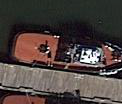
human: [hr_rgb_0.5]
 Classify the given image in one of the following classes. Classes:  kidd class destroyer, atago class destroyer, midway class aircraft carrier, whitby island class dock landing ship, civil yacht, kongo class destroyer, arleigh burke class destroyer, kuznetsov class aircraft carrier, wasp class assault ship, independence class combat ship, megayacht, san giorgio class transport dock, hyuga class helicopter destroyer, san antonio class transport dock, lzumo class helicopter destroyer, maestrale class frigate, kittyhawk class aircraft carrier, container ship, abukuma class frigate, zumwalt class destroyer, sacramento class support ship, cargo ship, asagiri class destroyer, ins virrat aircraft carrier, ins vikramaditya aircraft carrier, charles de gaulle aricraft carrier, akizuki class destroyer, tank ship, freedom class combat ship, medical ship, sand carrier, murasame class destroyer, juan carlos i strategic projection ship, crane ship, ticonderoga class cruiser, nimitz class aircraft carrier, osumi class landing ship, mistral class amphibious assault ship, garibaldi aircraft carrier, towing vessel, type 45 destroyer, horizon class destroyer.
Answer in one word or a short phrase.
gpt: Towing vessel